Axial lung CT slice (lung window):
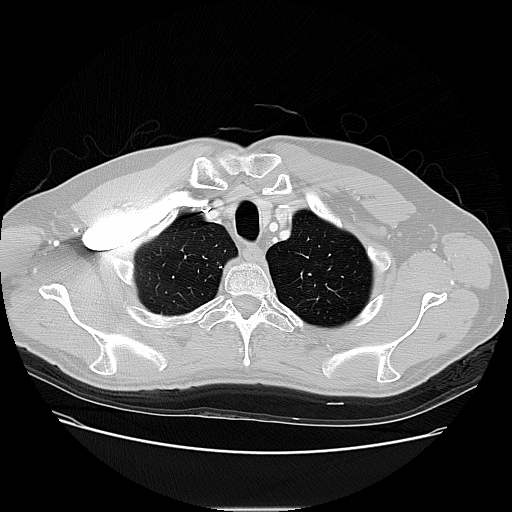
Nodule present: no